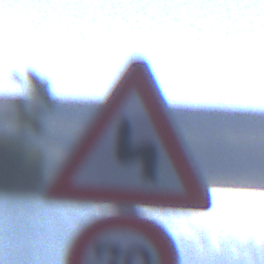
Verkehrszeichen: DoppelkurveZunaechstLinks
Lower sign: Geschwindigkeit70
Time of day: MorningAfternoon
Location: Outdoor (Nature)
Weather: Clear
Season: NotSpecified
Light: Natural